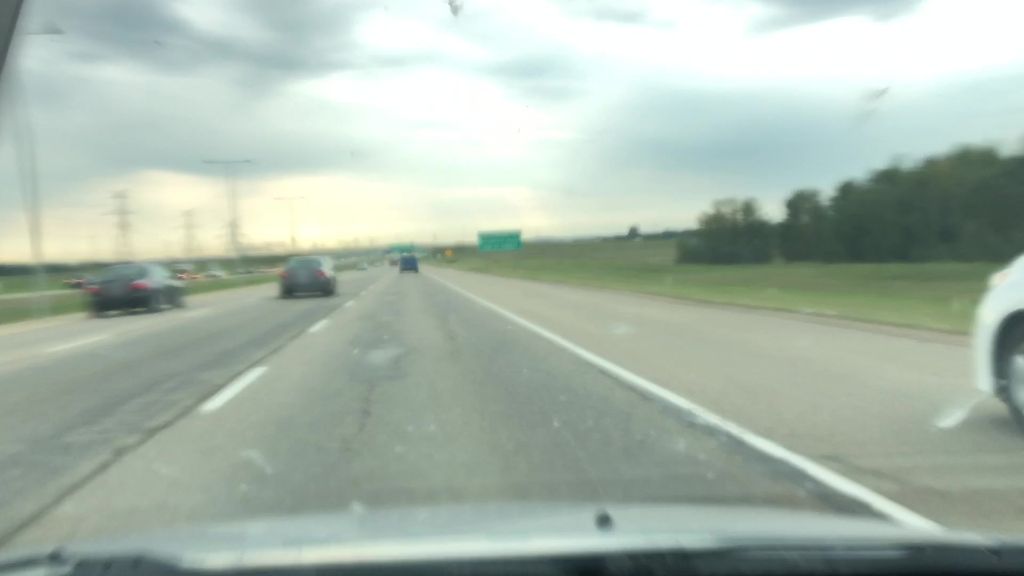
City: edmonton